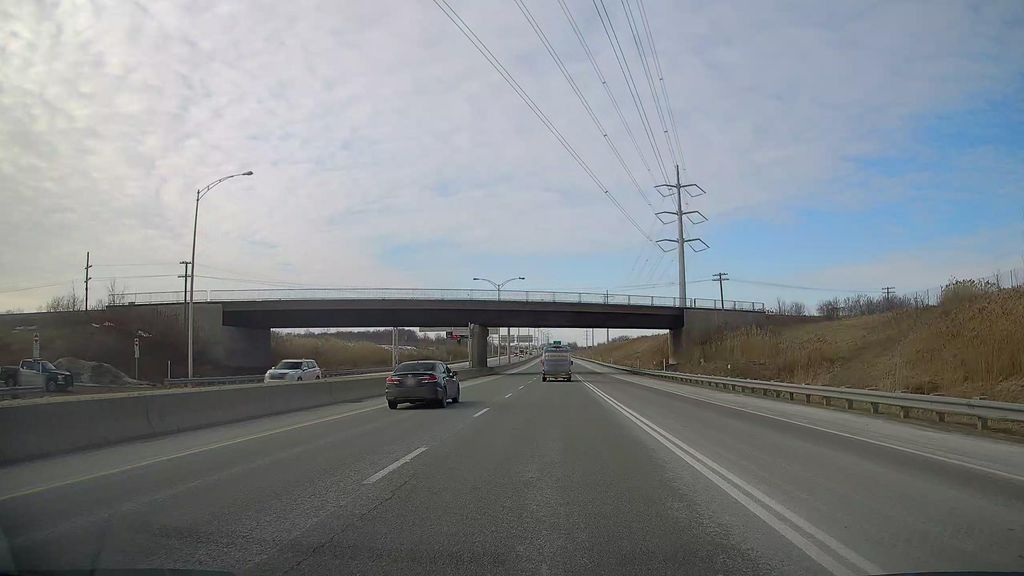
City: montreal